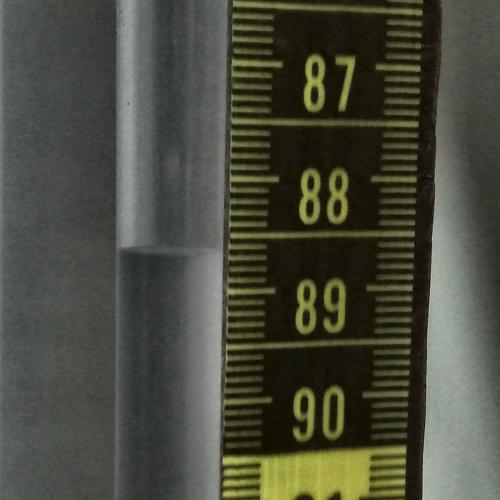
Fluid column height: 88.6 cm